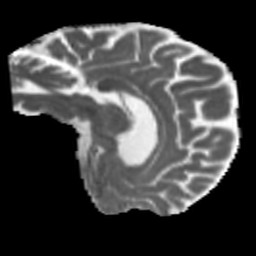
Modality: MD
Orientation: sagittal
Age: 60
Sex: male
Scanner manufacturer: siemens
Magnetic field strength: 3 T
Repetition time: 5.47 s
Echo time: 0.0854 s